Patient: sex M, age 61
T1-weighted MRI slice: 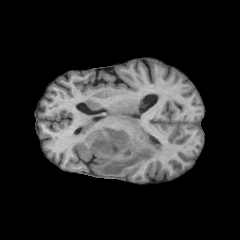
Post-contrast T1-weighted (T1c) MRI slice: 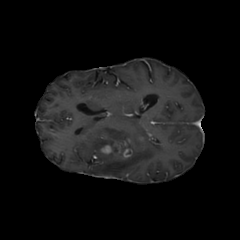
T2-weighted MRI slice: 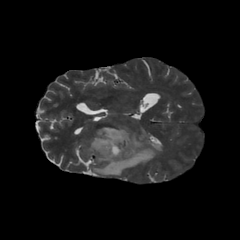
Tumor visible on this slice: yes
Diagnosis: Glioblastoma, IDH-wildtype
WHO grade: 4